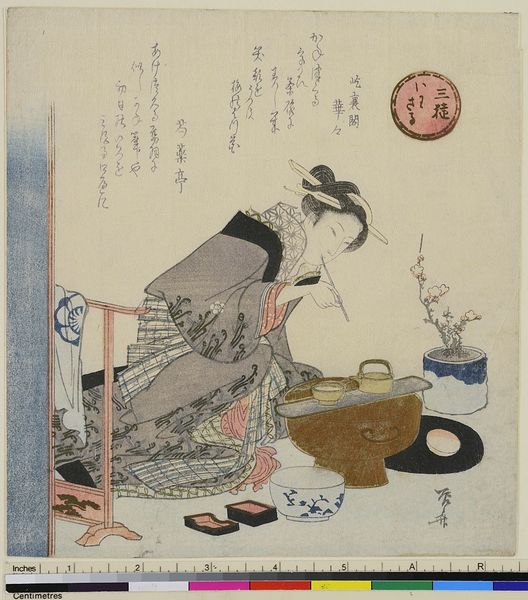
Titel: Die drei Affen: Nichts Böses sagen
Künstler: Ry&#x16B;ry&#x16B;kyo Shinsai
Standort: Hamburg
Institution: Museum für Kunst und Gewerbe Hamburg
Schlagwörter: braun, frau, grau, schwarz, blüten, schale, holzschnitt, essen, asien, druckgraphik, druckgrafik, zeit, farbholzschnitt, stäbchen, schrif, hygiene, edo, reproduktionen, druckerzeugnisse, körperpflege, zahnpflege